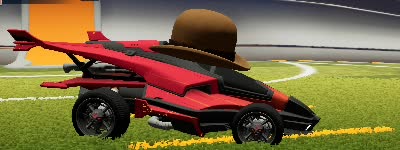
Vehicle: aftershock